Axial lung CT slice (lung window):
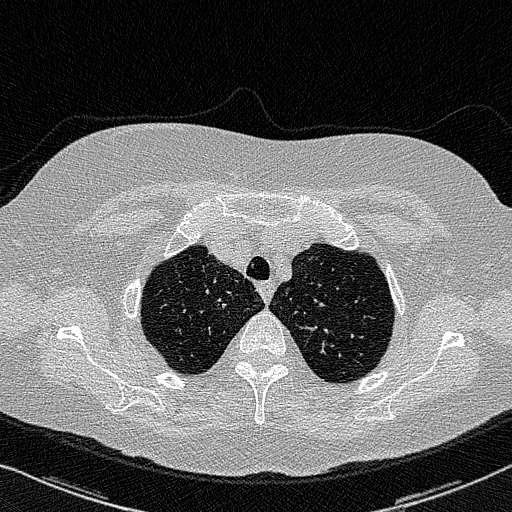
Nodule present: no